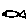
Label: fish